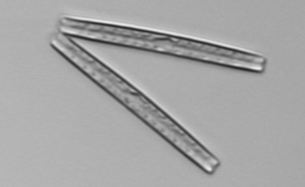
Label: Thalassionema